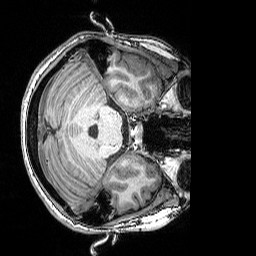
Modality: T1w
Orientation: axial
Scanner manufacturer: siemens
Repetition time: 2.25 s
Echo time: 0.00418 s